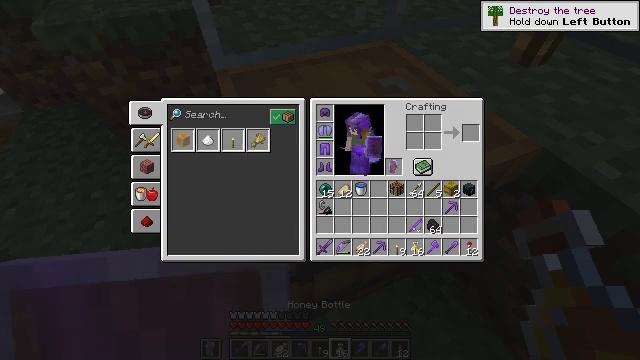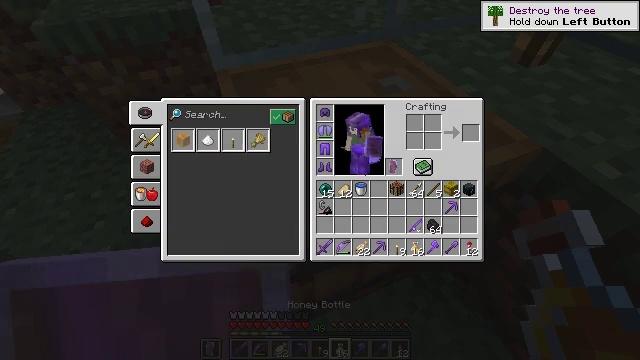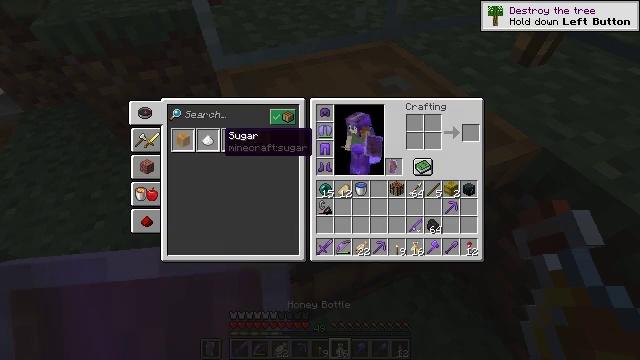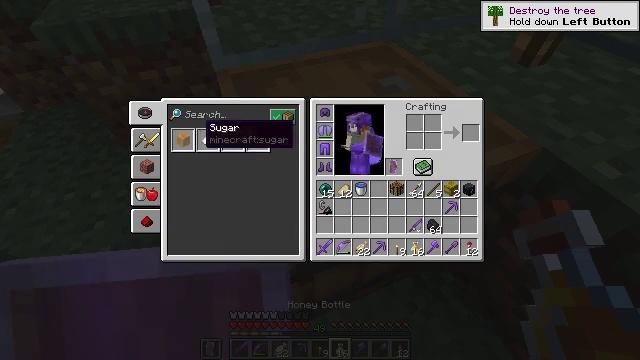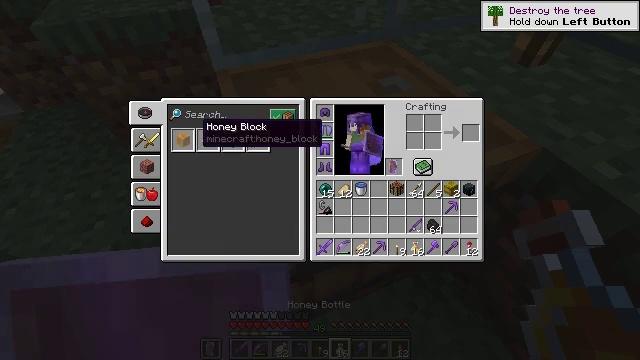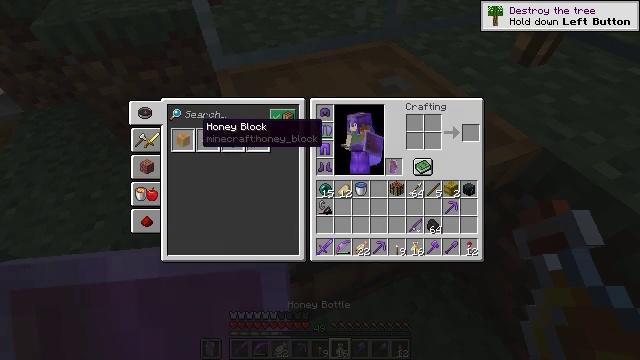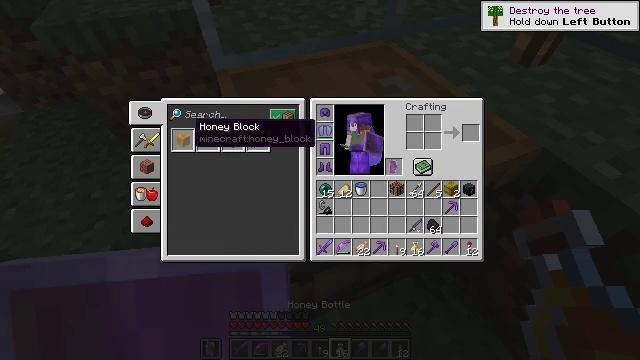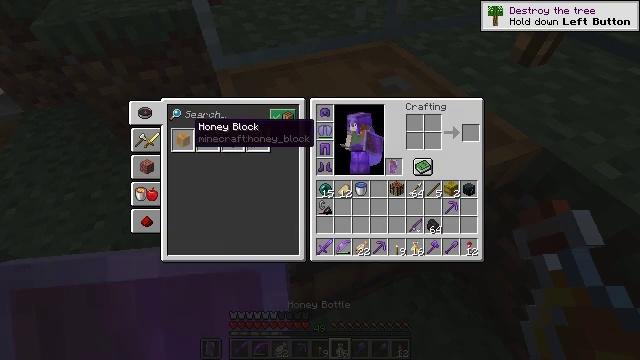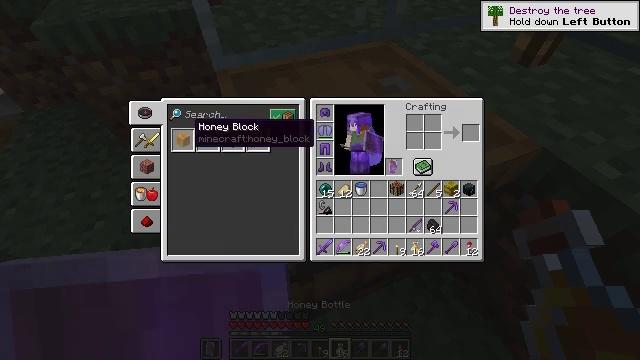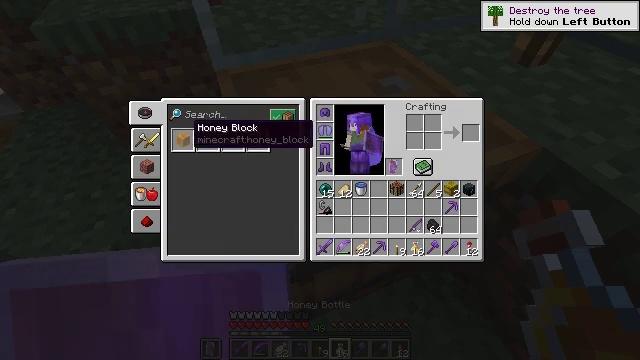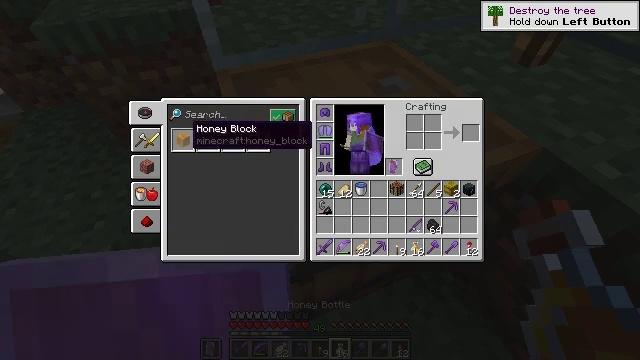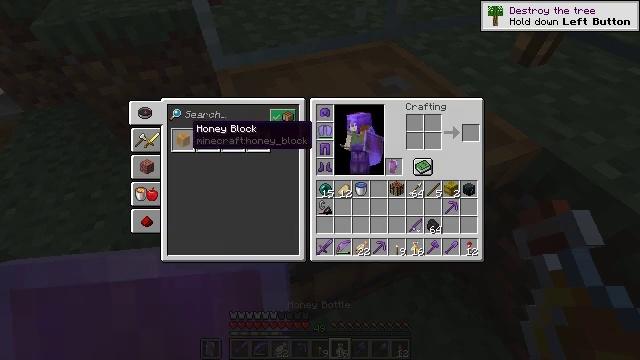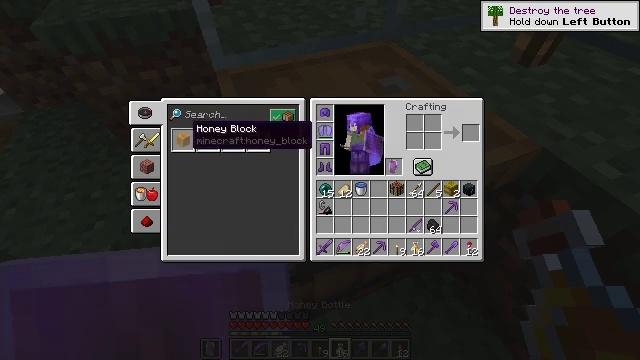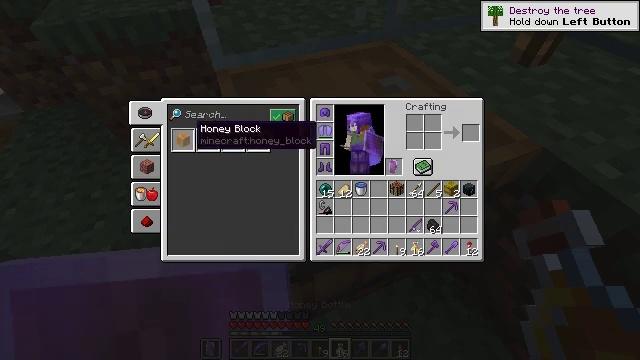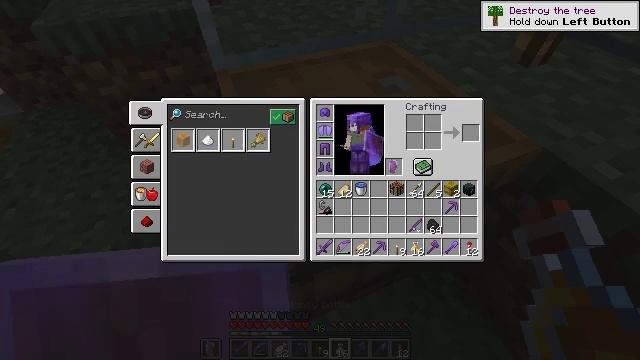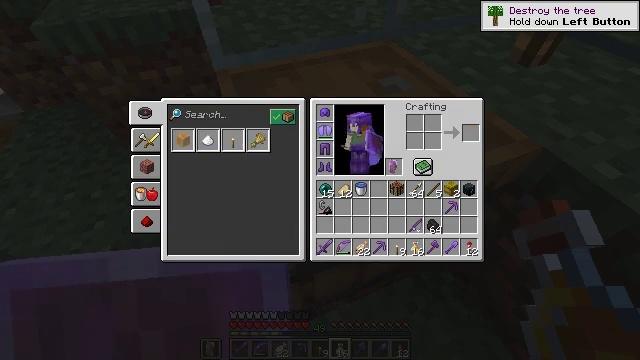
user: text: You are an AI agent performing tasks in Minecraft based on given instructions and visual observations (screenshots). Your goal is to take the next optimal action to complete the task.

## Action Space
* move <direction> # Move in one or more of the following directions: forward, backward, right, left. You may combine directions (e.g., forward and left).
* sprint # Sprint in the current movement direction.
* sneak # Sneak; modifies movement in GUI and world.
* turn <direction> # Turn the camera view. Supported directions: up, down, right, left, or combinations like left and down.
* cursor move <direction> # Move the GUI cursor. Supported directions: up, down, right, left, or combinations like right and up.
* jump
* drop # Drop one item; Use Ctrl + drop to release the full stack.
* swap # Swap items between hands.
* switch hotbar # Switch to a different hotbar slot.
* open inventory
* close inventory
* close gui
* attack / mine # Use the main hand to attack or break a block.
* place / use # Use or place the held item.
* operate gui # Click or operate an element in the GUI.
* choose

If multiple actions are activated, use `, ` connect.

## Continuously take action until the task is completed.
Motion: motion action
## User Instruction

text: Gather honey bottles to craft a honey block.
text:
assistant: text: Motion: turn left and up
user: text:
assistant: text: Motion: turn left and up
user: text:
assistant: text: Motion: turn left and up
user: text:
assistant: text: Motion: no_op
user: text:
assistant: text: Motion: no_op
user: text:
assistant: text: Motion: turn left
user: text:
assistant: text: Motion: sneak
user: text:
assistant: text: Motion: sneak
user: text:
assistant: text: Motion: sneak
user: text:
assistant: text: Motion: sneak
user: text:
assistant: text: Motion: sneak, attack / mine
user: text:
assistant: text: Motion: sneak, attack / mine
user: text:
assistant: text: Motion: sneak, attack / mine
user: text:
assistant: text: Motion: sneak, turn right
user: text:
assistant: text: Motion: sneak, turn right
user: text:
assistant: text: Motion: sneak, turn right
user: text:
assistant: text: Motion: sneak, turn right
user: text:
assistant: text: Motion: sneak, turn right
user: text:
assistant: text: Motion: sneak
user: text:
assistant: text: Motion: sneak
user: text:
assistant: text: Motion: sneak
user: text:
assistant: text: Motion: sneak
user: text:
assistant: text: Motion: sneak
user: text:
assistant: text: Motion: sneak
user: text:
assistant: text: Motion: sneak, attack / mine
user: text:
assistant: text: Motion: sneak, attack / mine
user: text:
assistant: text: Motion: sneak, attack / mine
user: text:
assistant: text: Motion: sneak, attack / mine
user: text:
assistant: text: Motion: sneak
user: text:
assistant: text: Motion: sneak